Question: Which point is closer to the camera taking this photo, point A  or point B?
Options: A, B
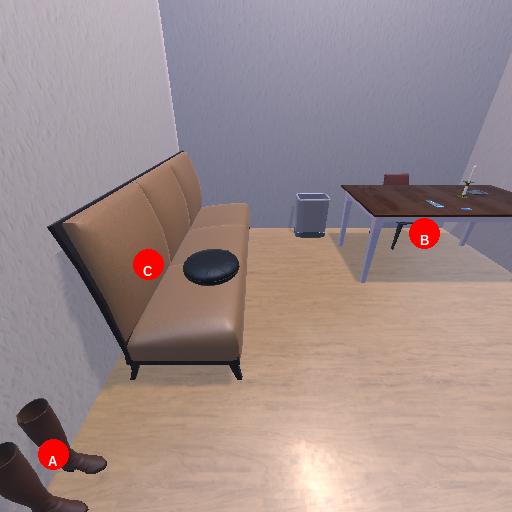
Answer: A